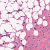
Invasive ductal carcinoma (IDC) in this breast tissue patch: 0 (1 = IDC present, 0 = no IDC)